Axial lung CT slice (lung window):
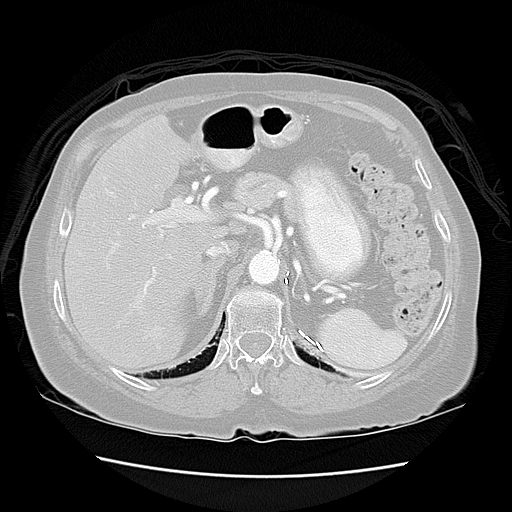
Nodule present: no